Interaction volume radius: 5 \u00c5
Interaction volume height: 10 \u00c5
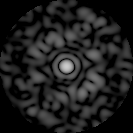
Disorder parameter: 0.8298